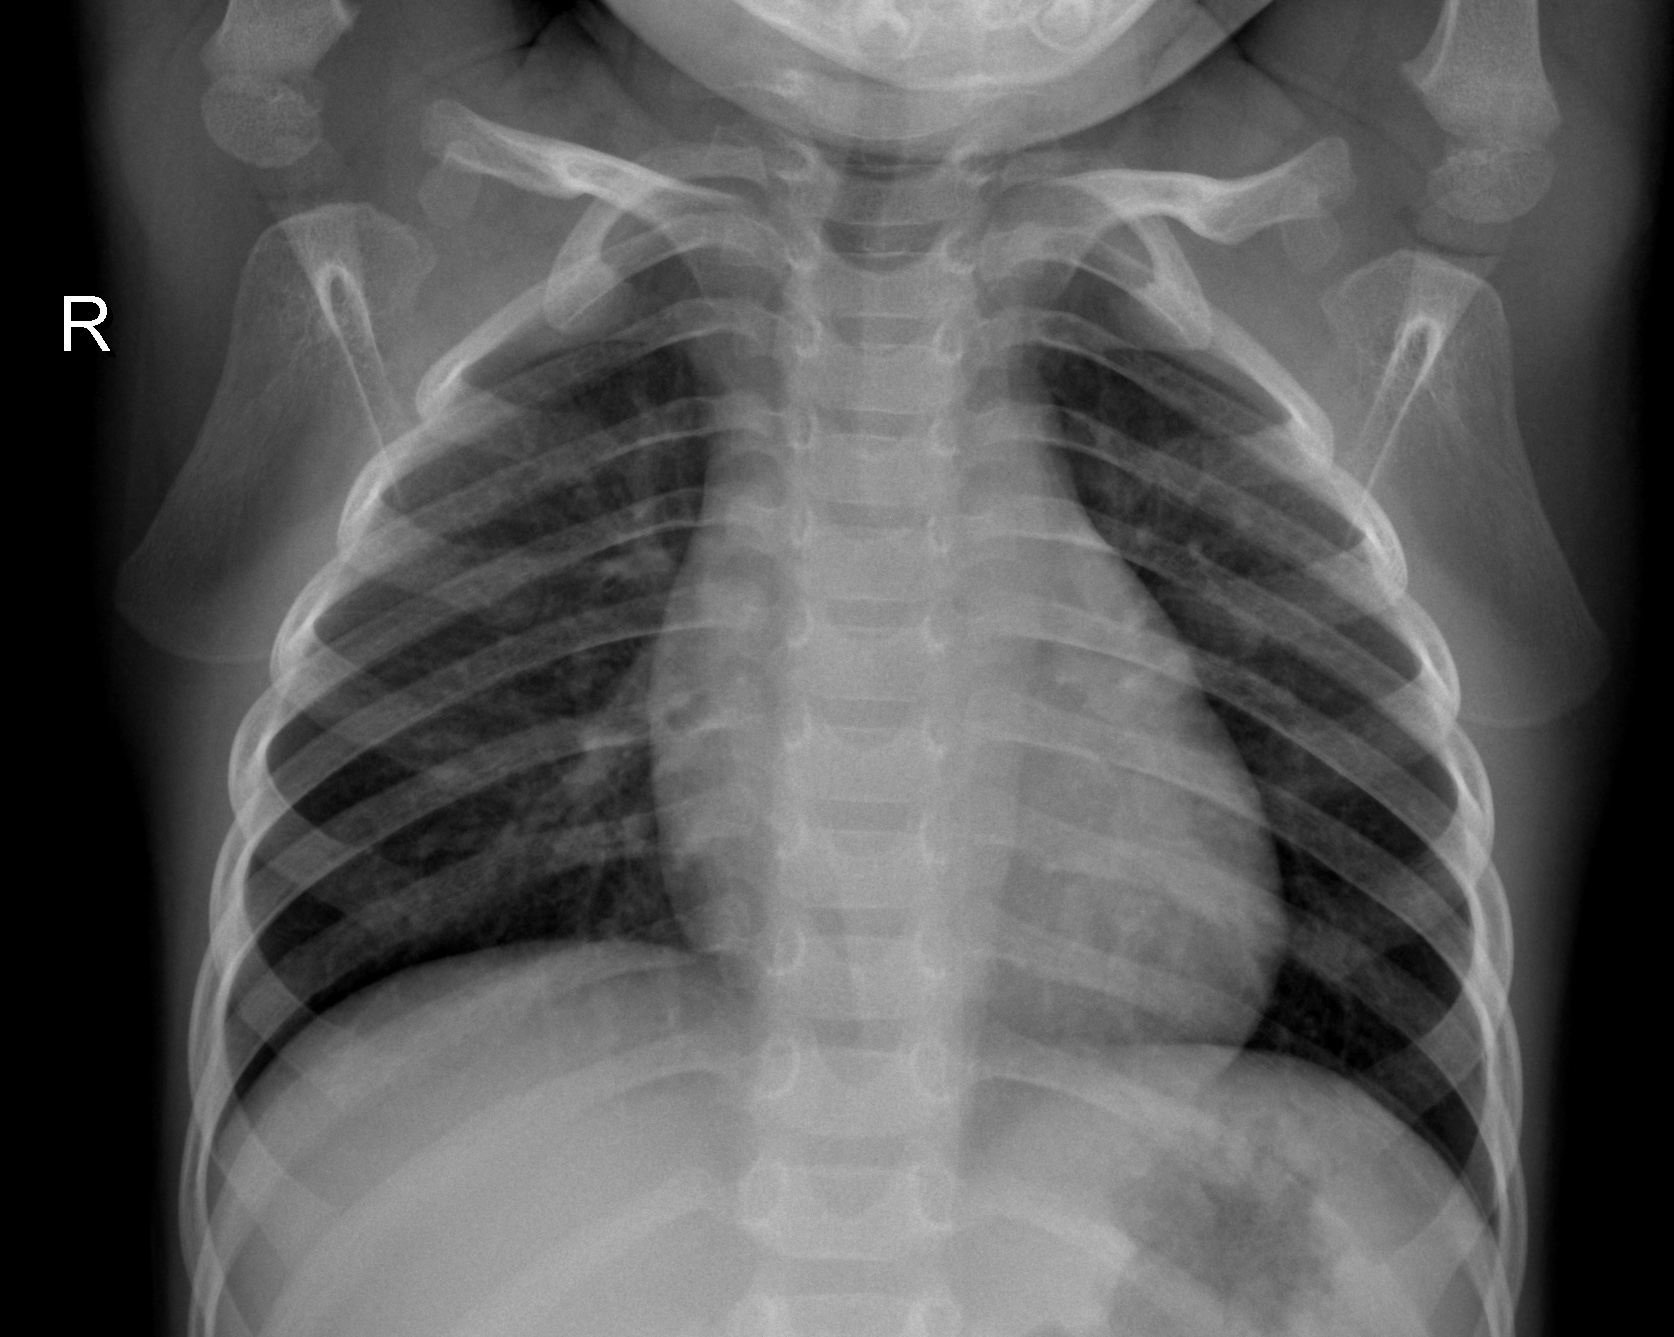
Diagnosis: NORMAL